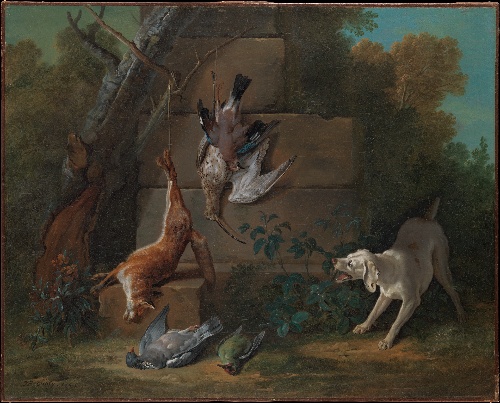
Title: Dog Guarding Dead Game
Artist: Jean-Baptiste Oudry
Artist bio: French, Paris 1686–1755 Beauvais
Date: 1753
Object type: Painting
Classification: Paintings
Medium: Oil on canvas
Dimensions: 25 1/2 x 31 3/4 in. (64.8 x 80.6 cm)
Department: European Paintings
Credit line: Purchase, 1871
Accession year: 1871
Repository: Metropolitan Museum of Art, New York, NY
Tags: Birds|Dogs|Foxes|Still Life